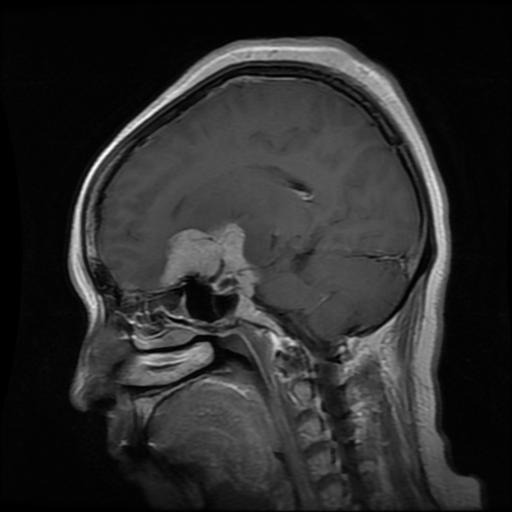
Label: meningioma